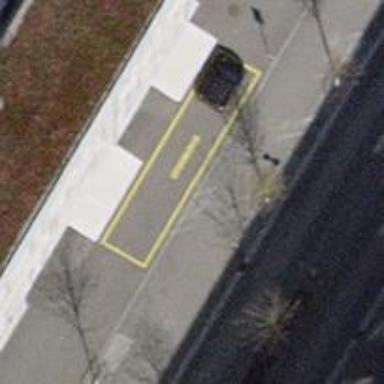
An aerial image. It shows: Bicycle parking facility.